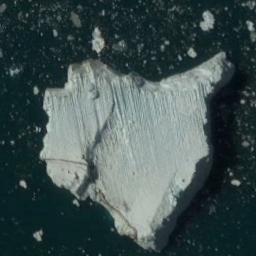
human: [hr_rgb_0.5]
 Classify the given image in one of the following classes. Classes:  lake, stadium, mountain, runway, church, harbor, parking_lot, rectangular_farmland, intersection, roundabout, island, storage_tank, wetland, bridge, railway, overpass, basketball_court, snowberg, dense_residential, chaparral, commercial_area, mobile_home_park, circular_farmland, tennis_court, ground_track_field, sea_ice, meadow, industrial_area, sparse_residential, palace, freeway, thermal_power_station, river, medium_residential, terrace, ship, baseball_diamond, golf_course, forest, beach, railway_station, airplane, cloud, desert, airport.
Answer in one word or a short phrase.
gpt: sea_ice